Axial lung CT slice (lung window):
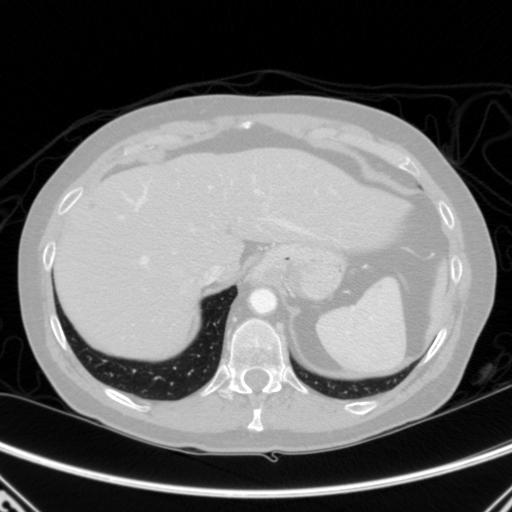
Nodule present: no